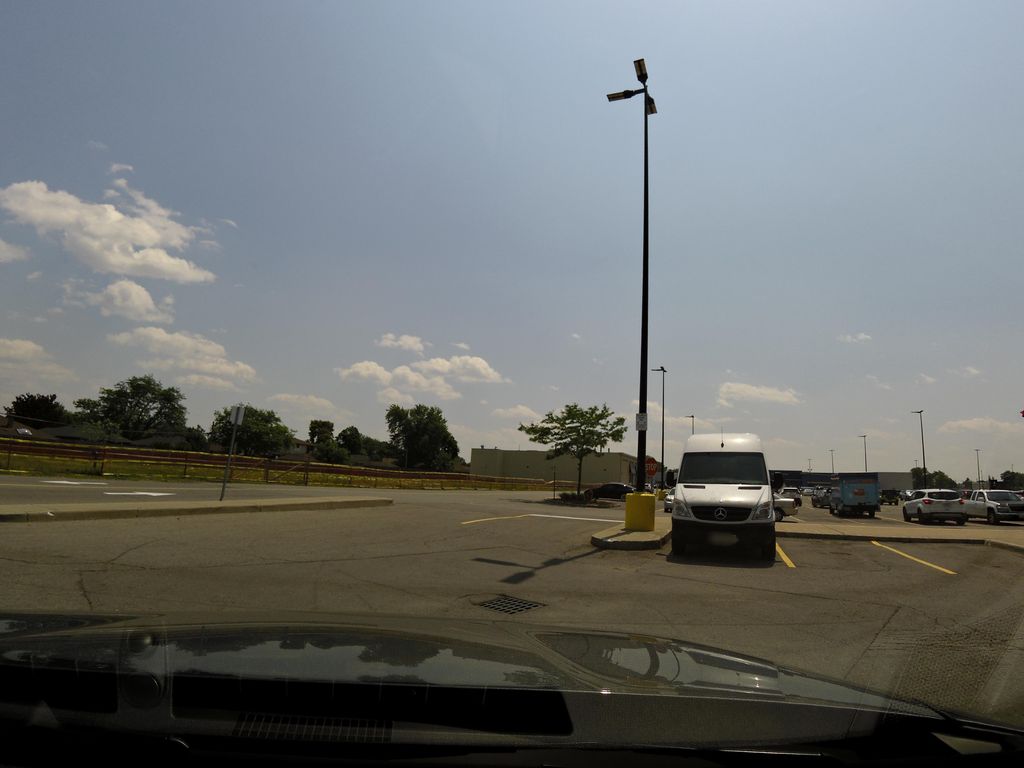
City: hamilton